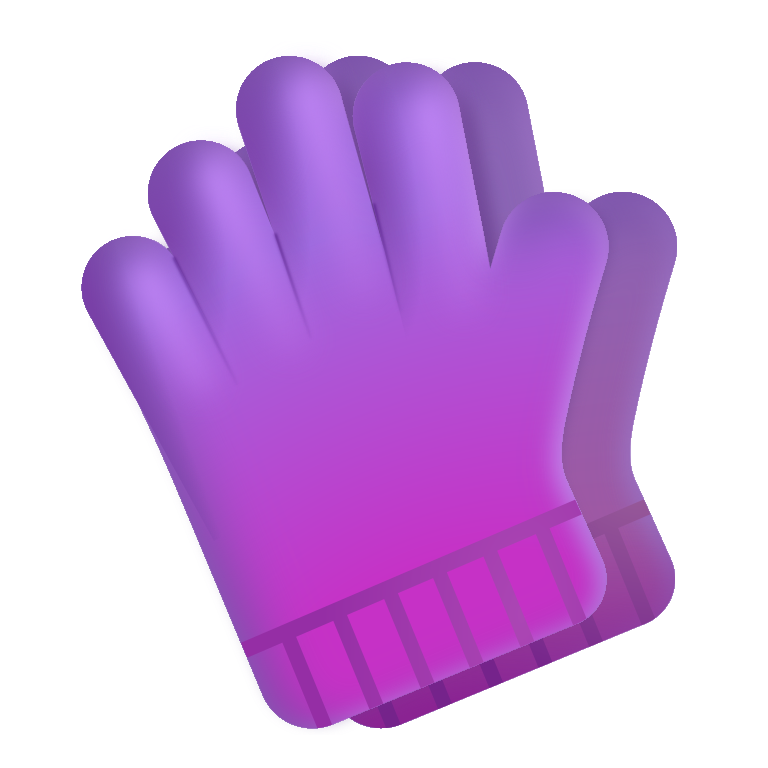
gloves color